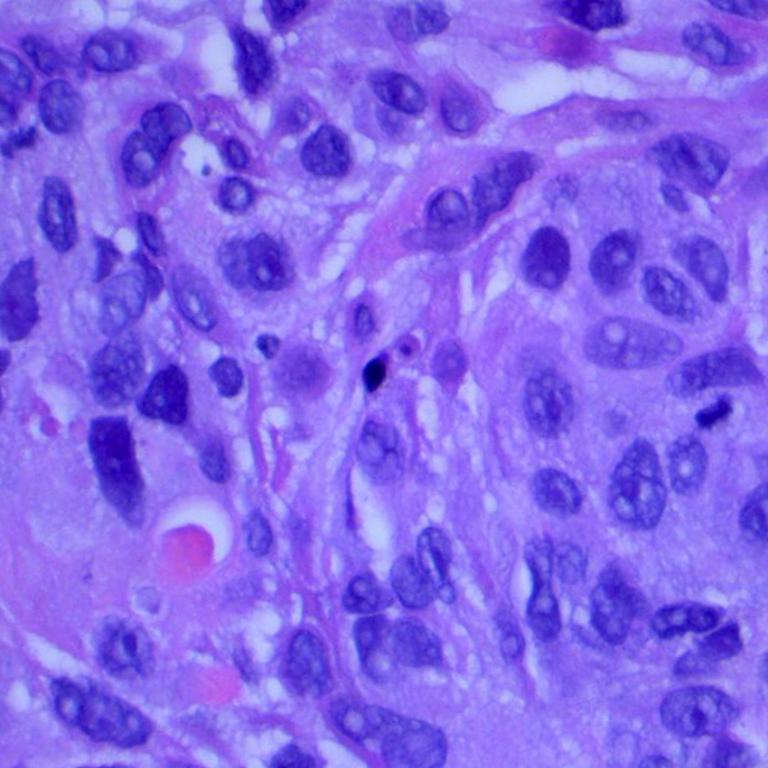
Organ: lung
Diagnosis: squamous carcinomas